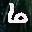
Label: 6